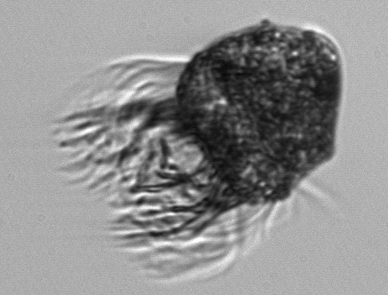
Label: Pelagostrobilidium